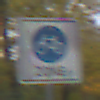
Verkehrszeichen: BeginnFahrradzone
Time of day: Midday
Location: Outdoor (Nature)
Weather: Overcast
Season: Autumn
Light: Natural